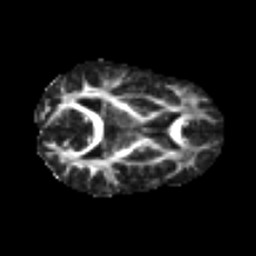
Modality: FA
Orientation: axial
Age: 40
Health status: ill
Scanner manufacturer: philips
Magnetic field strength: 3 T
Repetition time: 9 s
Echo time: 0.127 s